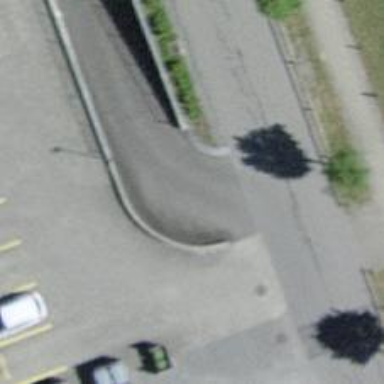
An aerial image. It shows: Parking aisle designated as service road.